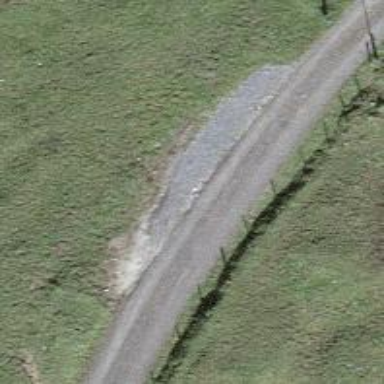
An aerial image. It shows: Passing place on the road.